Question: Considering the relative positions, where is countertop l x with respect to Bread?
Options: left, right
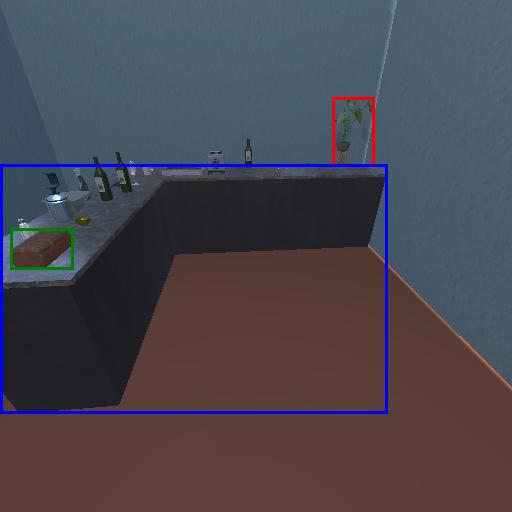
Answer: left